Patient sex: F
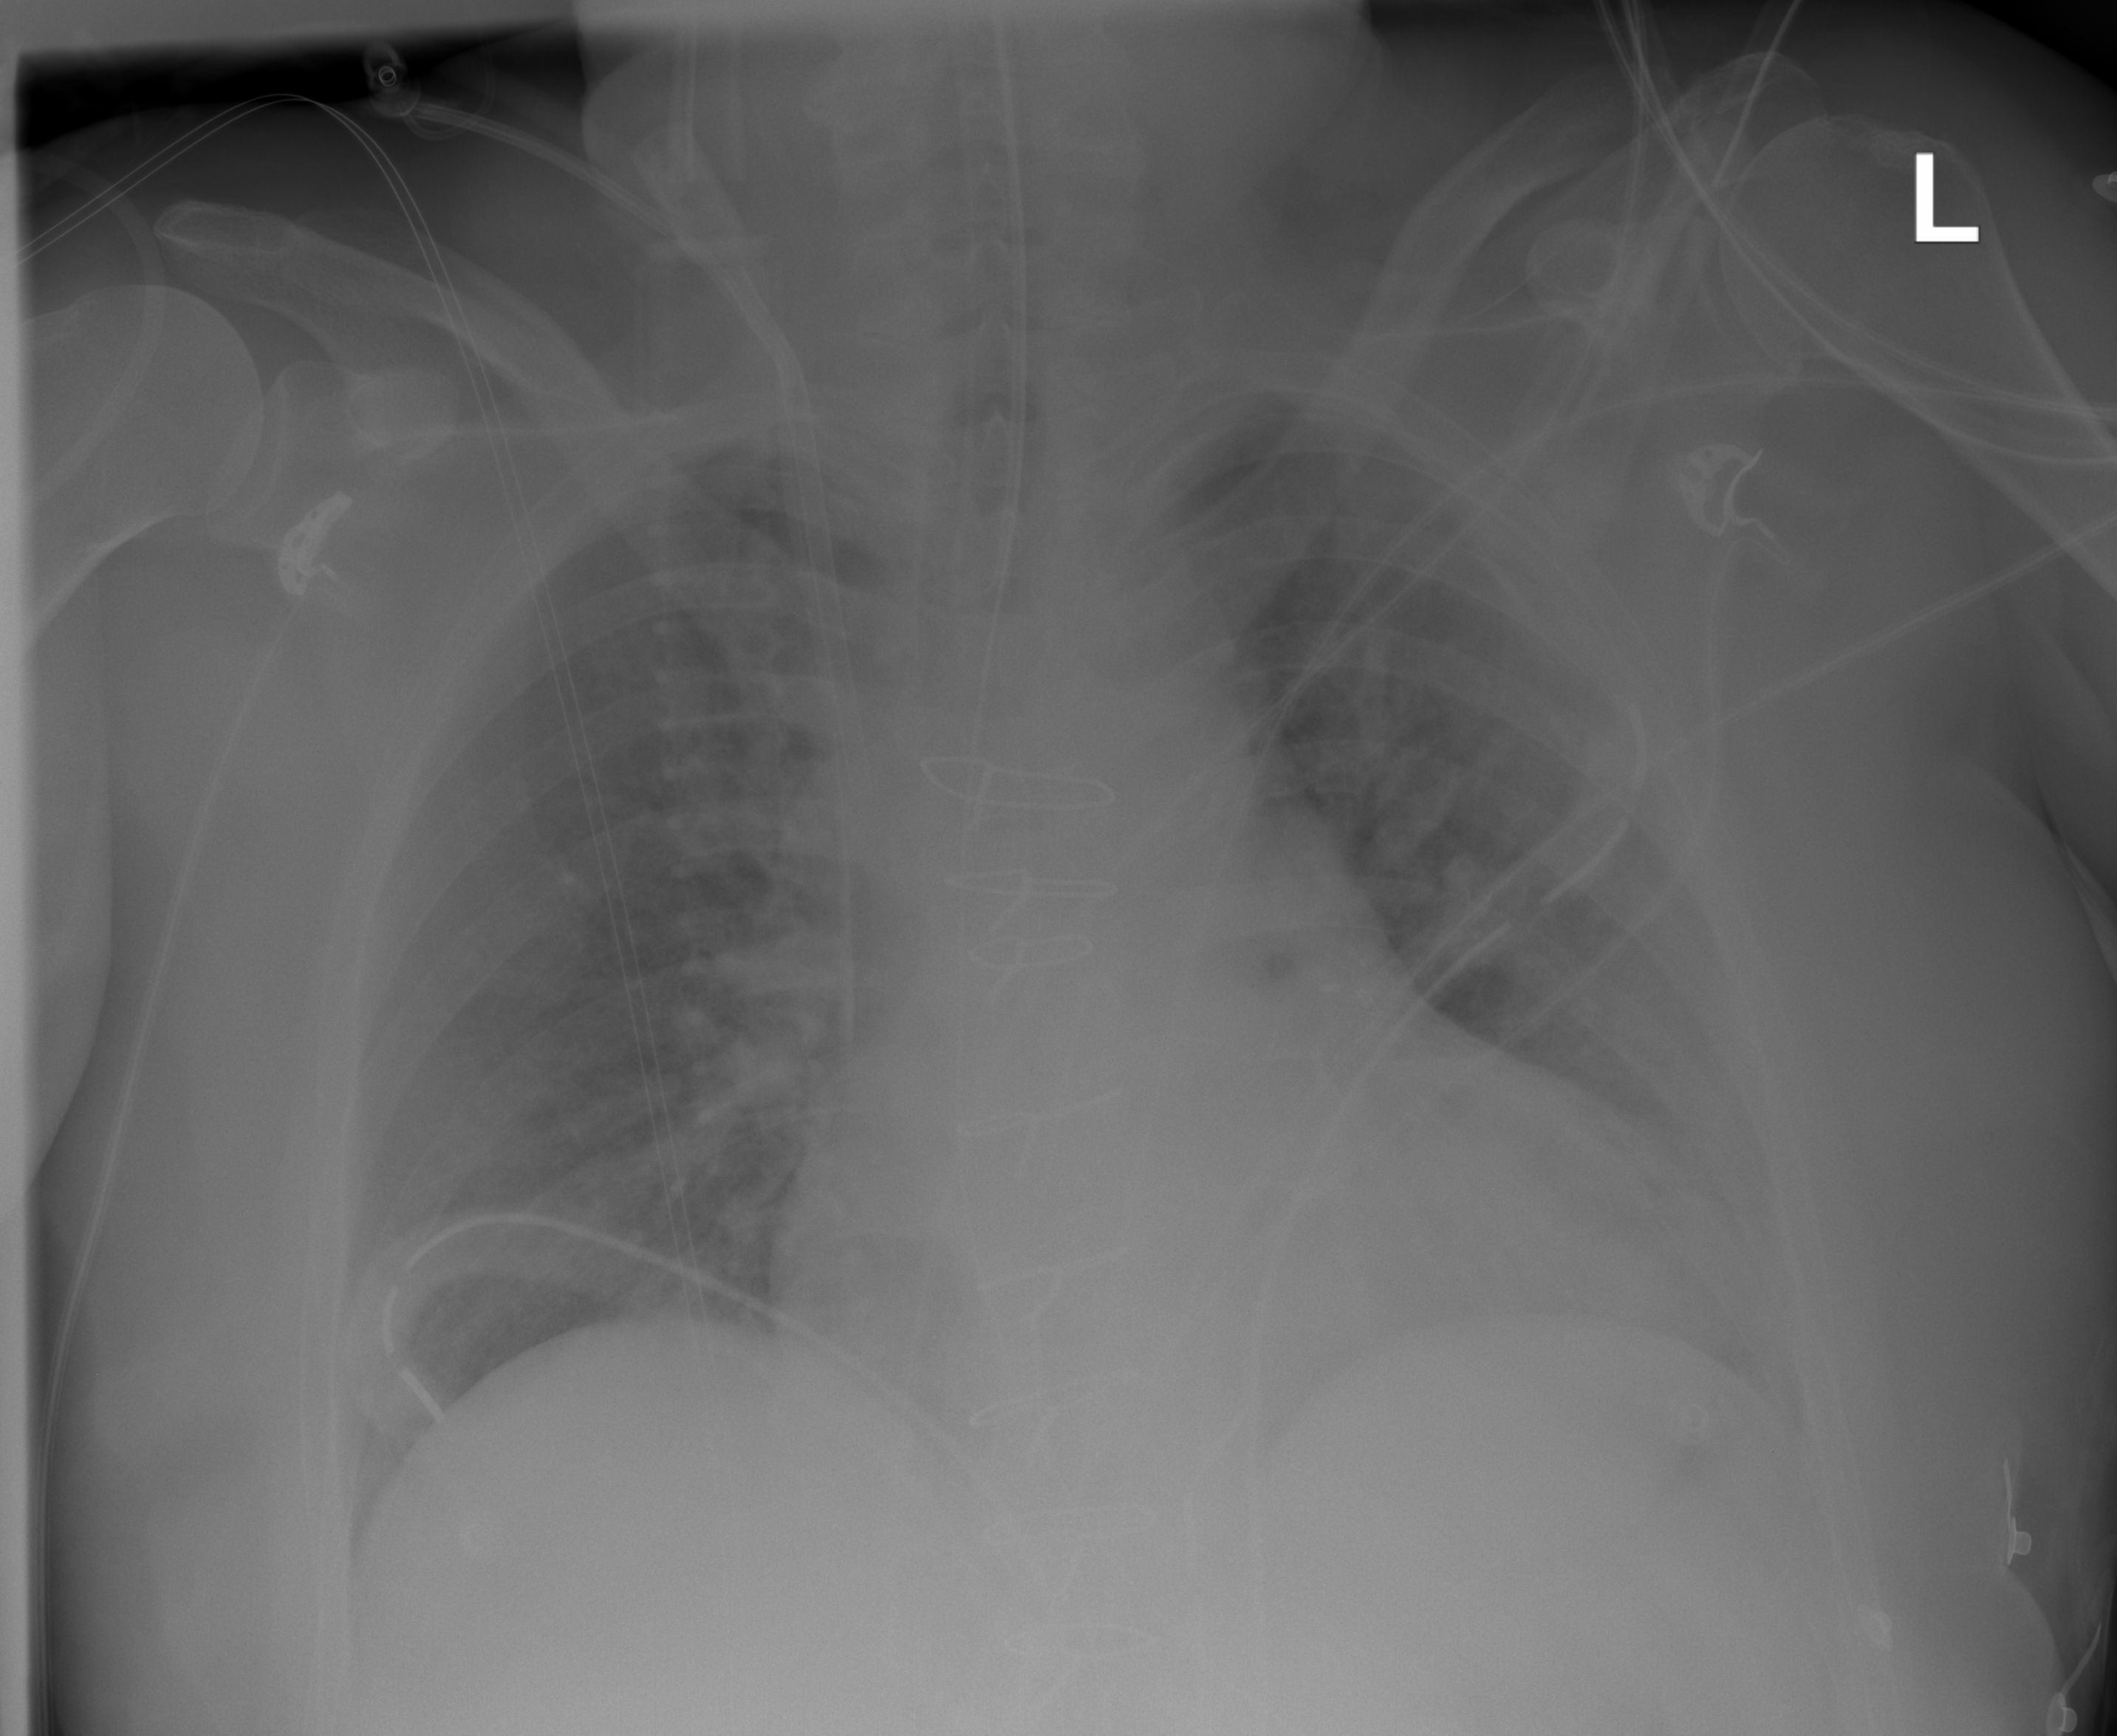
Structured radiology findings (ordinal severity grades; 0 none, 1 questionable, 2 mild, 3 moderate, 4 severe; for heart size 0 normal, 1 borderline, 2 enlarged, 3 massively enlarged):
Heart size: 2
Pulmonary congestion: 2
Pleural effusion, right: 0
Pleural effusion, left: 2
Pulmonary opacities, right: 0
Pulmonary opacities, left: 0
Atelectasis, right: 0
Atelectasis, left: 2